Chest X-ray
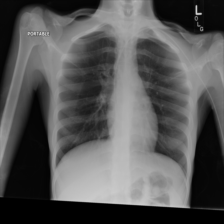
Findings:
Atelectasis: negative
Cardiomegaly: negative
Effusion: negative
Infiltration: negative
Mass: negative
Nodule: negative
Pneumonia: negative
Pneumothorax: negative
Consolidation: negative
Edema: negative
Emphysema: negative
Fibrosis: negative
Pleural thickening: negative
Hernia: negative